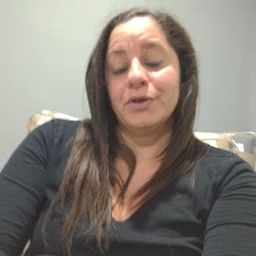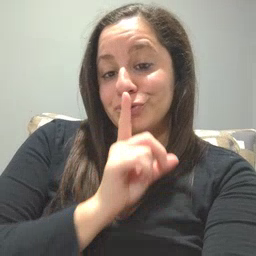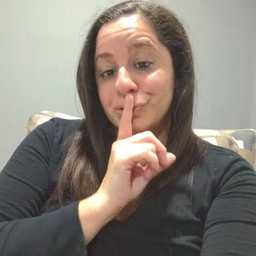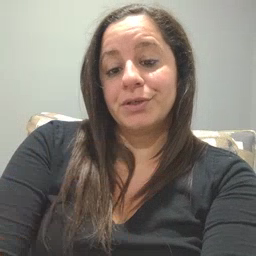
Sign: shhh